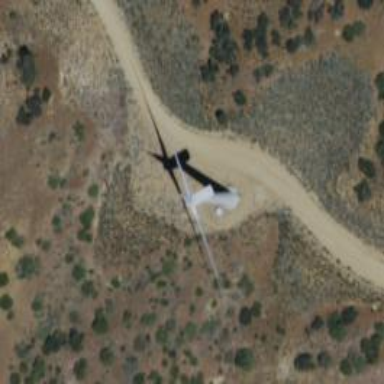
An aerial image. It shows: Wind generator in the form of horizontal axis wind turbine.